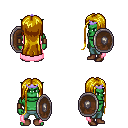
a pixel art fantasy rpg character, male body template, orc, green skin, pink cape, teal pants, blonde extra-long hairstyle, purple tiara, leather bracers, brown shoes, shield, four views (front, back, left, right), 2x2 character sprite sheet, small pixel art, hard edges, no anti-aliasing